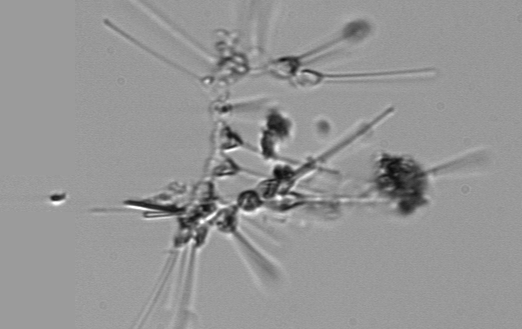
Label: Asterionellopsis_glacialis